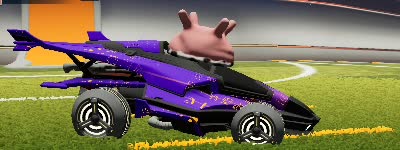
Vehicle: aftershock